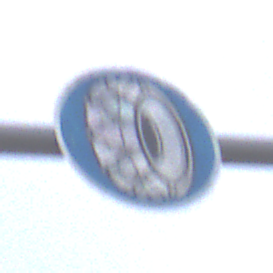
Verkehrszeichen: SchneekettenVorgeschrieben
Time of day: SunriseSunset
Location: Outdoor (Beach)
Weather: Overcast
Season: NotSpecified
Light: Natural